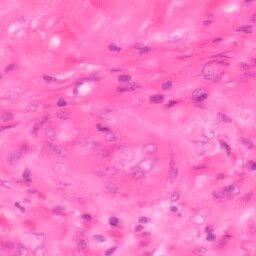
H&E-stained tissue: Colon